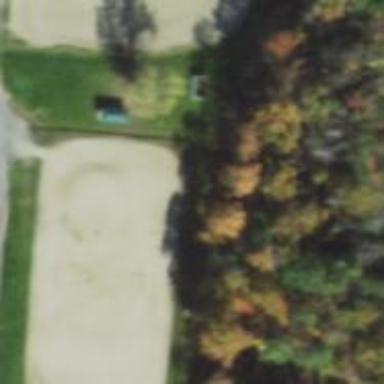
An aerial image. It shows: Equestrian pitch with dirt surface.